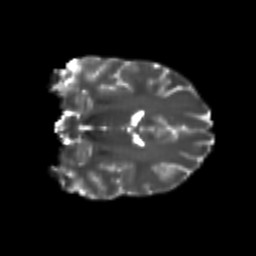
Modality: T2w
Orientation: coronal
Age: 21
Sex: female
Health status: healthy
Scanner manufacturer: philips
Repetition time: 7.388 s
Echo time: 0.08599 s